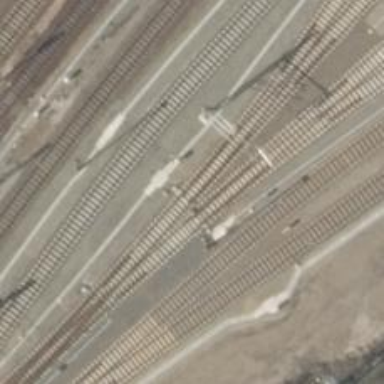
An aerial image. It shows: Railway switch.